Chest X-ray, AP view. Patient: 36 years old, sex F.
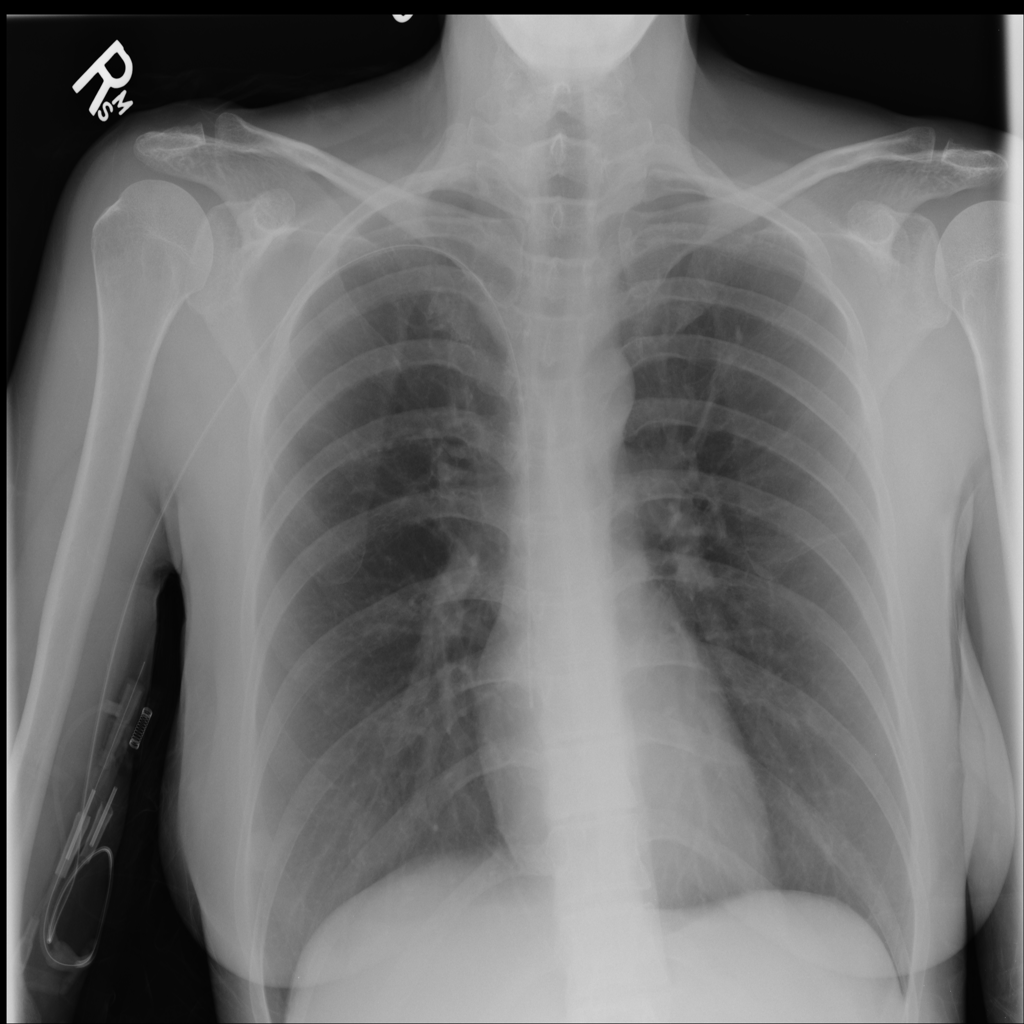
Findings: No Finding